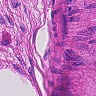
Metastatic tissue present: no